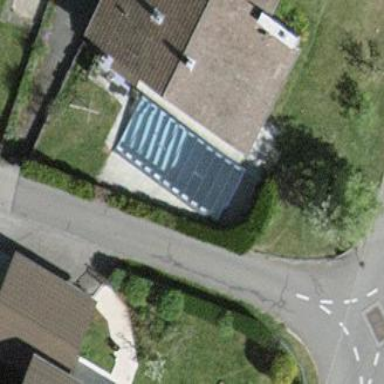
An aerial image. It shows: Swimming pool located in leisure land.